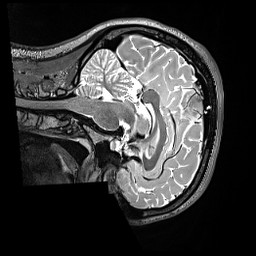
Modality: T2w
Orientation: sagittal
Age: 19
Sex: female
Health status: ill
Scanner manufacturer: siemens
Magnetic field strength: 3 T
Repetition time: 3.2 s
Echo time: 0.564 s